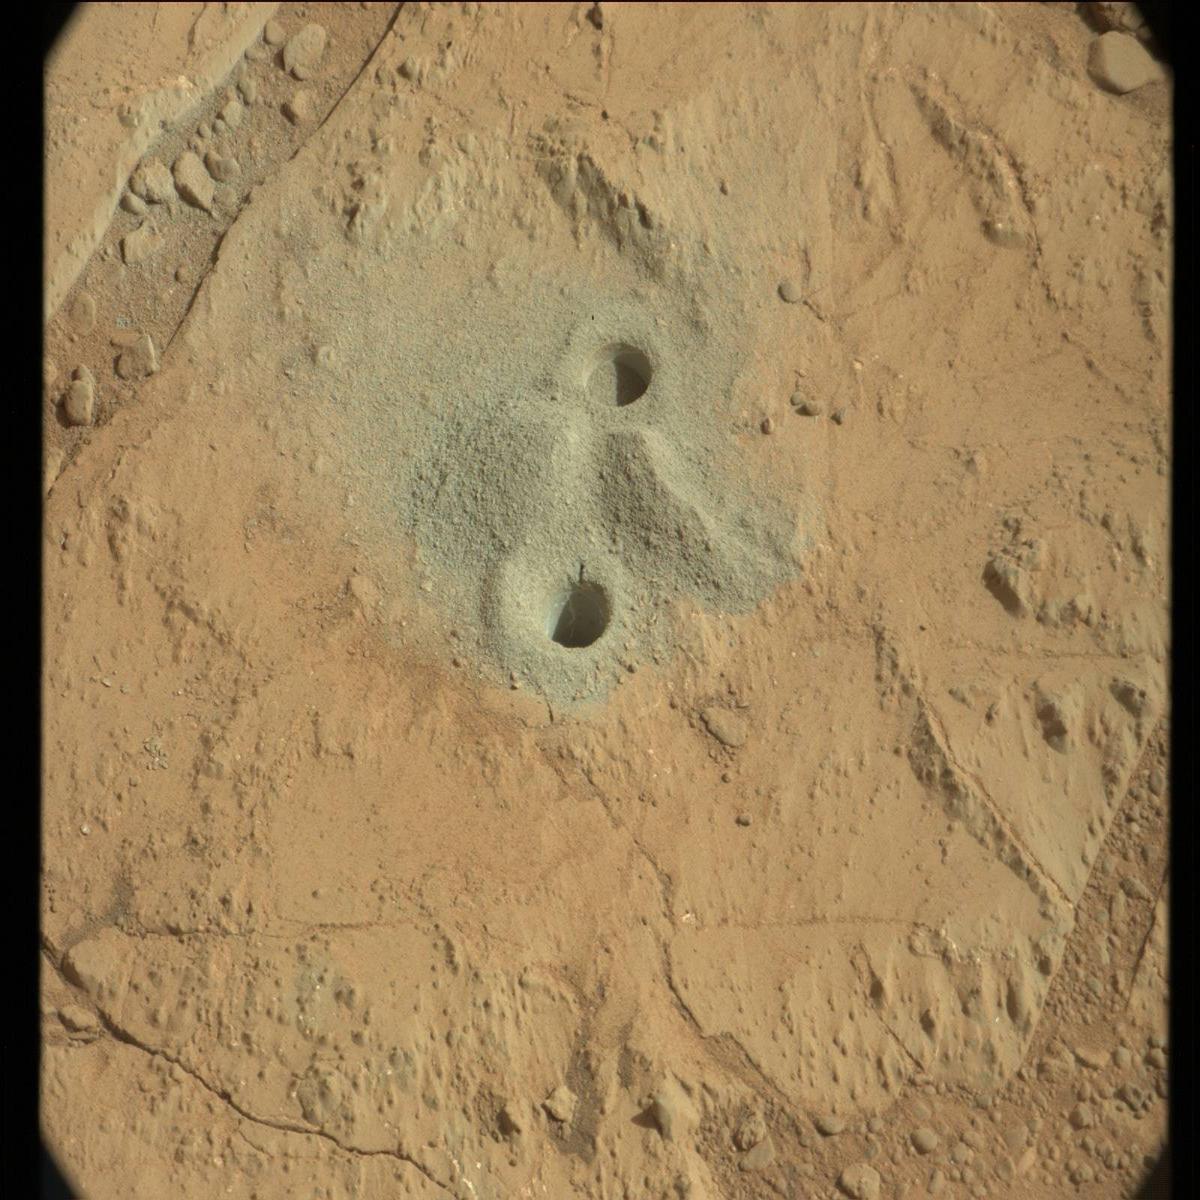
Terrain classes present: Bedrock, Hole, Rock, Sand / Soil